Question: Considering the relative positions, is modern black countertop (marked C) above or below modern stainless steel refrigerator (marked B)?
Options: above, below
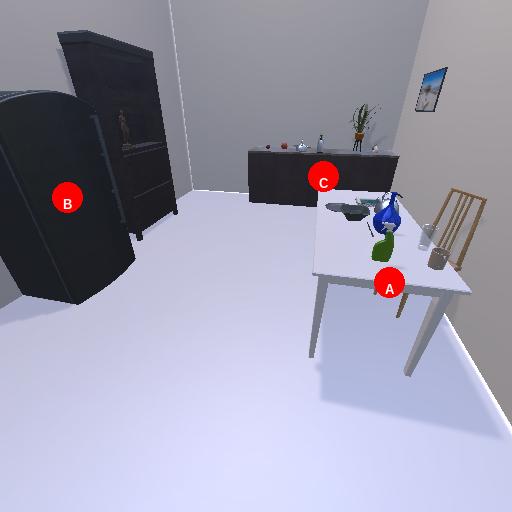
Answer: above